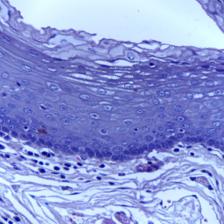
Diagnosis: Normal